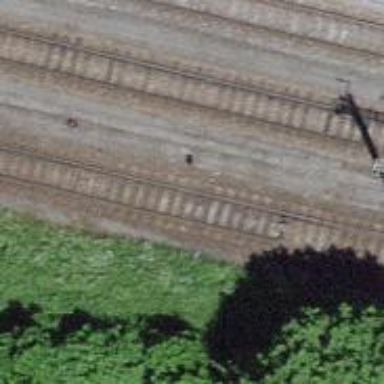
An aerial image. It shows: Railway switch.